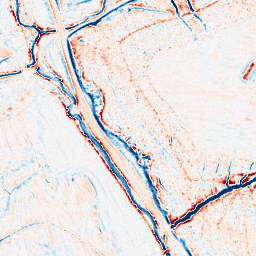
Category: edge_preserving
Decomposition family: anisotropic_diffusion
Decomposition parameters: iterations: 20
kappa: 30
gamma: 0.1
Upsampling method: linear_exact
Upsampling parameters: scale: 8
Upsampling scale: 8